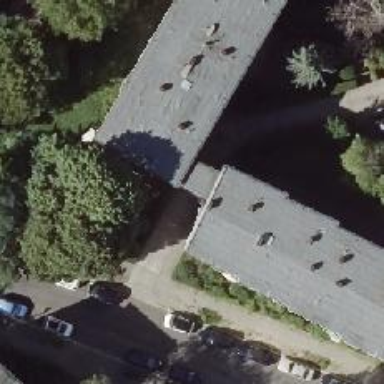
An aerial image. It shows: Driveway tunnel.